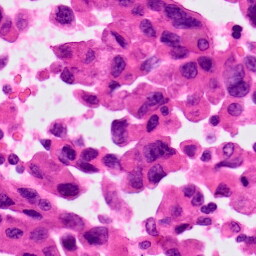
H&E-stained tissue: Lung